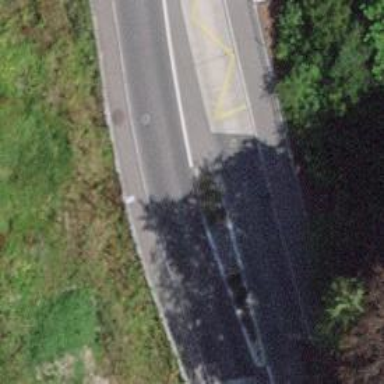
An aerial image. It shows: Kerb barrier.